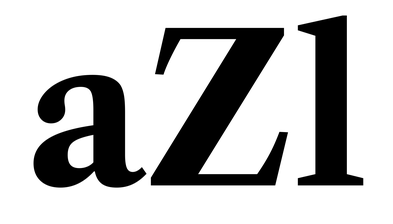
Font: LibreCaslonText_Bold